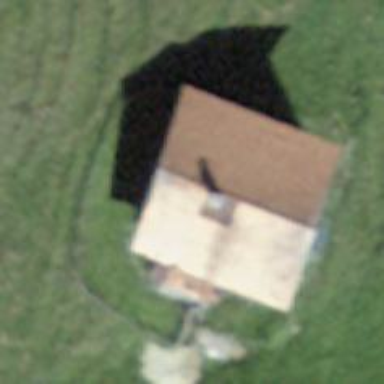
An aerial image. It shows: Cabin is depicted in the image.